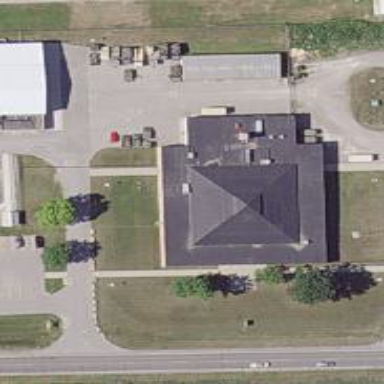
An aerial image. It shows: Military building.